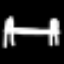
Label: bed